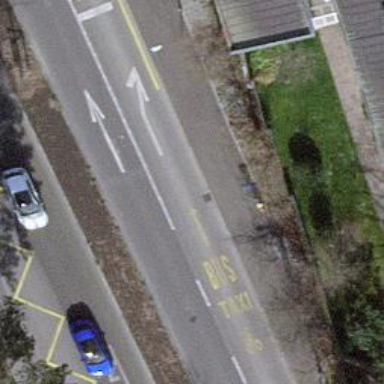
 there is bus lane and shared bus and cycle lane."